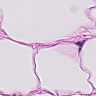
Metastatic tissue present: no